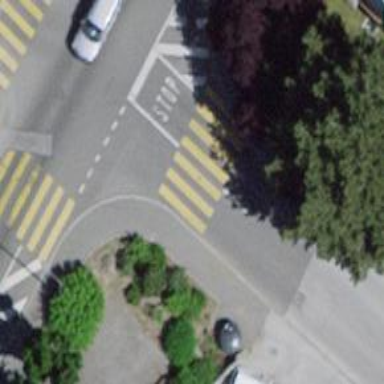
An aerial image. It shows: Kerb serving as barrier.